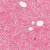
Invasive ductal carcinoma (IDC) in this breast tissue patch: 0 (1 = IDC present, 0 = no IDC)